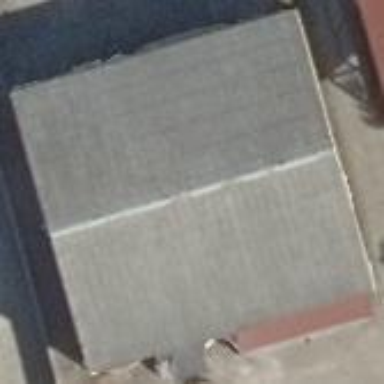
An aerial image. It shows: Part of building.